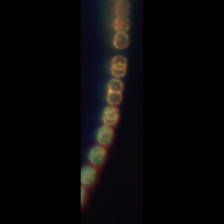
Taxon: Skeletonema
Group: Diatoms